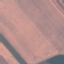
Land use / land cover: AnnualCrop